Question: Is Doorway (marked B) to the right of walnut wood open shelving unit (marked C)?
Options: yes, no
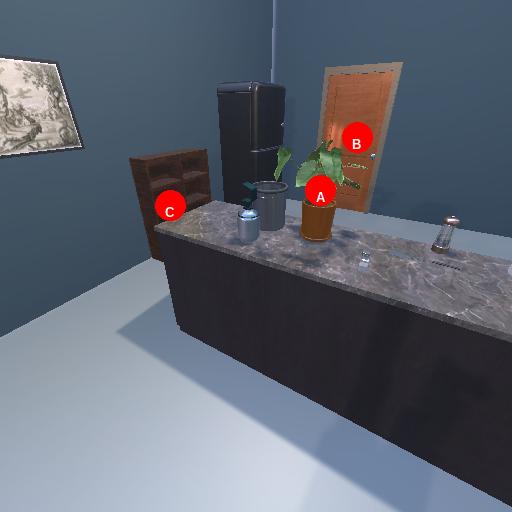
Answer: yes